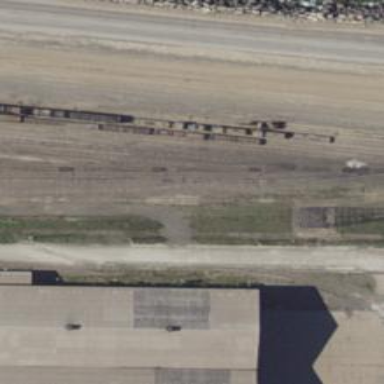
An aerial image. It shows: Railway spur service.